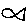
Label: fish